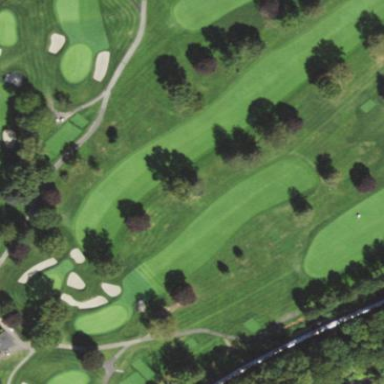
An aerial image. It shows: Golf fairway surrounded by grass.